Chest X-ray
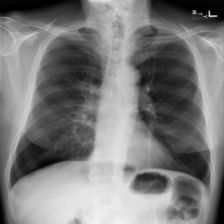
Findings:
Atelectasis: positive
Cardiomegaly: negative
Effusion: negative
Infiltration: negative
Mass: negative
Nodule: negative
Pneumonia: negative
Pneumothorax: negative
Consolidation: negative
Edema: negative
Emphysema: negative
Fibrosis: positive
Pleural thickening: positive
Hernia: negative